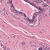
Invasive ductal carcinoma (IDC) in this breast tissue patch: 0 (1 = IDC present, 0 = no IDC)